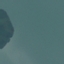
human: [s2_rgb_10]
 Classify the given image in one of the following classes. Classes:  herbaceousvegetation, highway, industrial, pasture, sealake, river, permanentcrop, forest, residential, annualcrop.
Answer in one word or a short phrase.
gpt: SeaLake